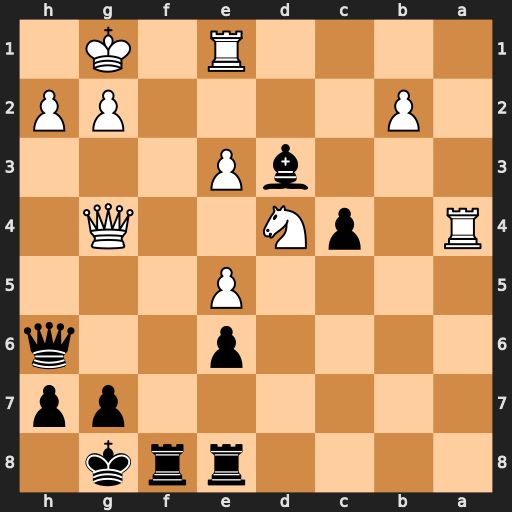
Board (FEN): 4rrk1/6pp/4p2q/4P3/R1pN2Q1/3bP3/1P4PP/4R1K1
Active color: b
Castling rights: -
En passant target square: -
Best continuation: Qxe3+ Rxe3 Rf1#